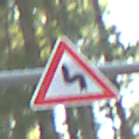
Verkehrszeichen: DoppelkurveZunaechstLinks
Umgebung: Outdoor, Nature
Tageszeit: MorningAfternoon
Wetter: Clear
Licht: Natural
Jahreszeit: NotSpecified
Kontrast: LowContrast